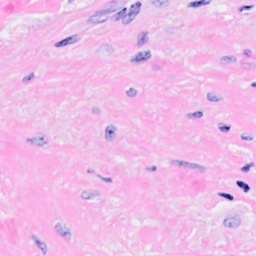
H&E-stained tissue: Breast